【题型】选择题　【知识点】解析几何　【难度】medium
已知线段 $AB$ 是抛物线 $y^2 = 4x$ 的一条弦，且 $AB$ 中点 $M$ 在 $x=1$ 上，则点 $A$ 横坐标（    ）

\vspace{0.5cm}

\noindent A. 有最大值，无最小值 \hspace{2cm} B. 无最大值，有最小值

\noindent C. 无最大值，无最小值 \hspace{2cm} D. 有最大值，有最小值
【解答】

\noindent \textbf{【答案】} (1)$5$; (2)$x+2y-4=0$

\vspace{0.2cm}
\noindent \textbf{【分析】} (1) 由已知可得直线$l$的方程，与抛物线方程联立，设$A(x_1,y_1)$，$B(x_2,y_2)$，由韦达定理可得$x_1+x_2=3$，$x_1\cdot x_2=1$，根据弦长公式即可求解；
\noindent (2) 设直线$l$的方程为$y=kx+2$，与抛物线方程联立，由韦达定理结合直线方程可得$x_1\cdot x_2=\dfrac{4}{k^2}$，$y_1y_2=\dfrac{8}{k}$，根据已知可知$\overrightarrow{OA}\cdot\overrightarrow{OB}=0$，利用向量数量积的坐标运算即可求解.

\vspace{0.2cm}
\noindent \textbf{【详解】} (1) 因为$y^2=4x$，所以$p=2$，所以焦点坐标为$(1,0)$，
所以直线$l$的斜率为$\dfrac{2-0}{0-1}=-2$，所以直线$l$的方程为$y-0=-2(x-1)$，
即$y=-2x+2$，
联立$\begin{cases}y=-2x+2 \\ y^2=4x\end{cases}$，整理得$x^2-3x+1=0$，
设$A(x_1,y_1)$，$B(x_2,y_2)$，所以$x_1+x_2=3$，$x_1\cdot x_2=1$，
所以$|AB|=\sqrt{1+k^2}\cdot\sqrt{(x_1+x_2)^2-4x_1x_2}=\sqrt{1+4}\cdot\sqrt{9-4}=5$；

\noindent (2)

由已知可知直线$l$的斜率存在且不为$0$，设直线$l$的方程为$y=kx+2$，
联立$\begin{cases}y=kx+2 \\ y^2=4x\end{cases}$，整理得$k^2x^2+(4k-4)x+4=0$，
因为直线$l$与抛物线有两个交点，所以$\Delta=(4k-4)^2-4k^2\times4=-32k+16>0$，
所以$k<\dfrac{1}{2}$且$k\neq0$，
所以$x_1+x_2=\dfrac{4-4k}{k^2}$，$x_1\cdot x_2=\dfrac{4}{k^2}$，
所以$y_1y_2=(kx_1+2)(kx_2+2)=k^2x_1x_2+2k(x_1+x_2)+4=\dfrac{8}{k}$，
因为以$AB$为直径的圆过坐标原点，所以$\overrightarrow{OA}\cdot\overrightarrow{OB}=0$，
又$\overrightarrow{OA}=(x_1,y_1)$，$\overrightarrow{OB}=(x_2,y_2)$，所以$x_1x_2+y_1y_2=0$，即$\dfrac{4}{k^2}+\dfrac{8}{k}=0$，
解得$k=-\dfrac{1}{2}$，满足$k<\dfrac{1}{2}$且$k\neq0$，
所以直线$l$的方程为$y=-\dfrac{1}{2}x+2$，即$x+2y-4=0$.

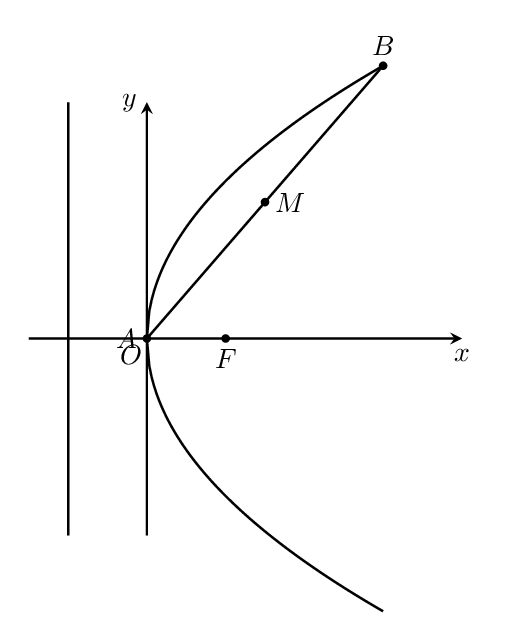
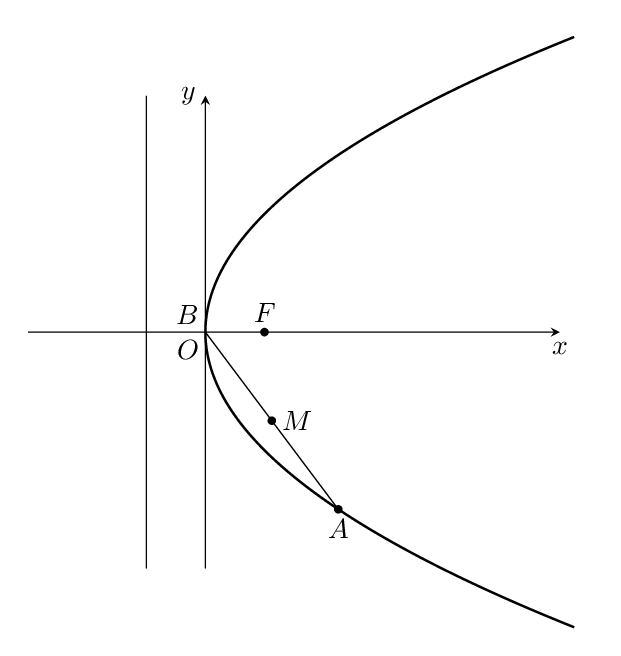